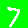
Digit: 7